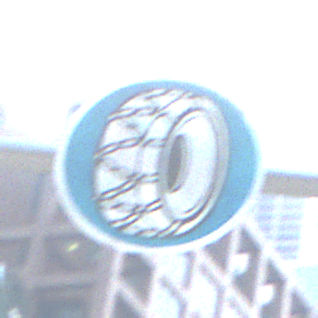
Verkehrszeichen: SchneekettenVorgeschrieben
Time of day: MorningAfternoon
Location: Outdoor (Urban)
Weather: PartlyCloudy
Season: NotSpecified
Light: Natural